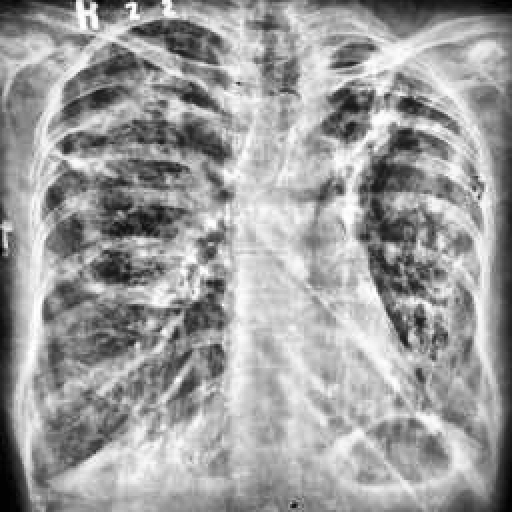
Finding: TUBERCULOSIS